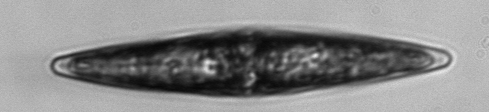
Label: Pleurosigma